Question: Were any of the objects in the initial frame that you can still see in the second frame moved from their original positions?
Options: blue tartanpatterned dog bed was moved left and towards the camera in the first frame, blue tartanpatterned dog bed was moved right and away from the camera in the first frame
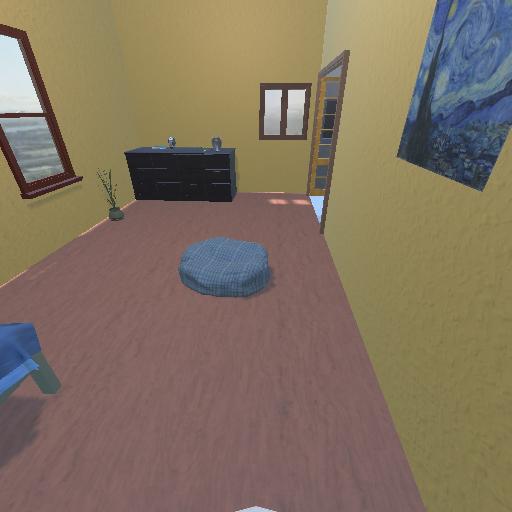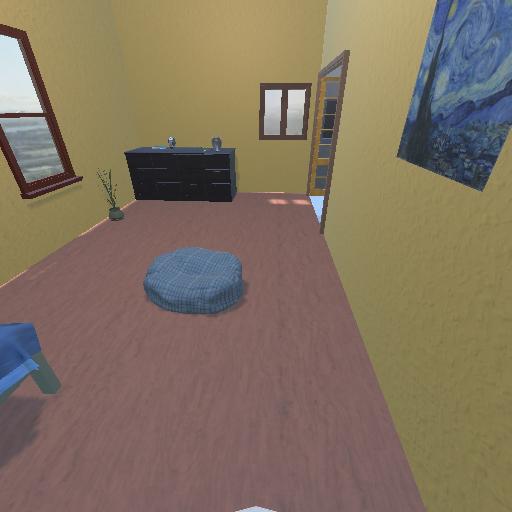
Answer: blue tartanpatterned dog bed was moved left and towards the camera in the first frame